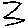
Label: zigzag